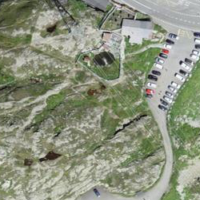
EUNIS habitat code: 31
Species observed at this site:
Eriophorum scheuchzeri
Marmota marmota
Kalmia procumbens
Campanula barbata
Primula hirsuta
Montifringilla nivalis
Rumex alpinus
Pyrrhocorax graculus
Silene dioica